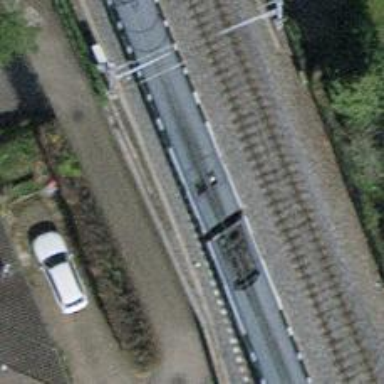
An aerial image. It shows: Railway track with electrified contact lines. This is siding track.